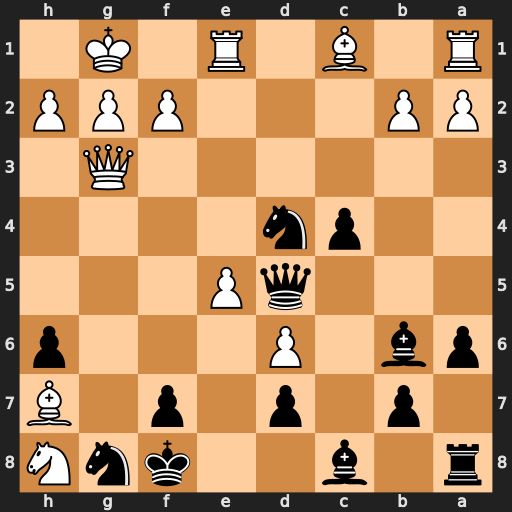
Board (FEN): r1b2knN/1p1p1p1B/pb1P3p/3qP3/2pn4/6Q1/PP3PPP/R1B1R1K1
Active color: b
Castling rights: -
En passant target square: -
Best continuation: Ne2+ Kh1 Nxg3+